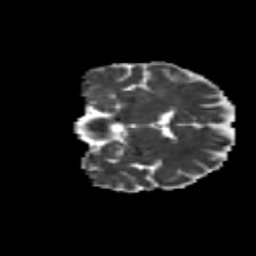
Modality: MD
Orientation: coronal
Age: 53
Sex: female
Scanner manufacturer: siemens
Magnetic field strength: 3 T
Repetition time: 8.6 s
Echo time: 0.095 s